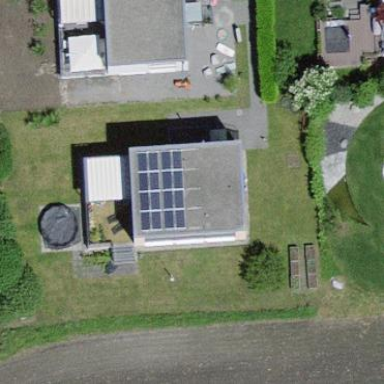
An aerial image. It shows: House with flat roof.